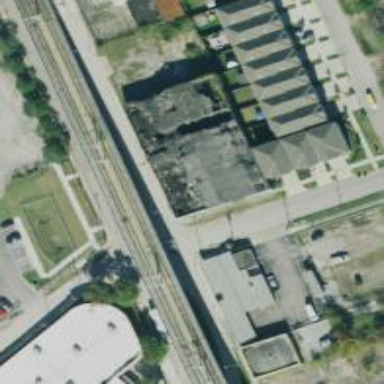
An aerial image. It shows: Flat-roofed commercial building.